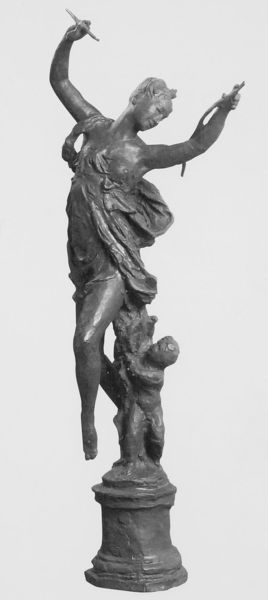
Titel: Entwaffneter Amor (Cupid Disarmed)
Künstler: Jean-Baptiste Carpeaux
Institution: Williamstown, Sterling and Francine Clark Art Institute
Schlagwörter: fuß, nackt, brust, frau, kleid, schwarz, weiss, schal, tanz, sockel, tod, tot, hände, stamm, gewand, haare, kind, tänzerin, engel, putte, putto, skulptur, statue, bein, metall, bronze, plastik, podest, junge, zinn, dynamik, venus, amor, guss, putti, abguss, skulpur, aphrodite, eroten